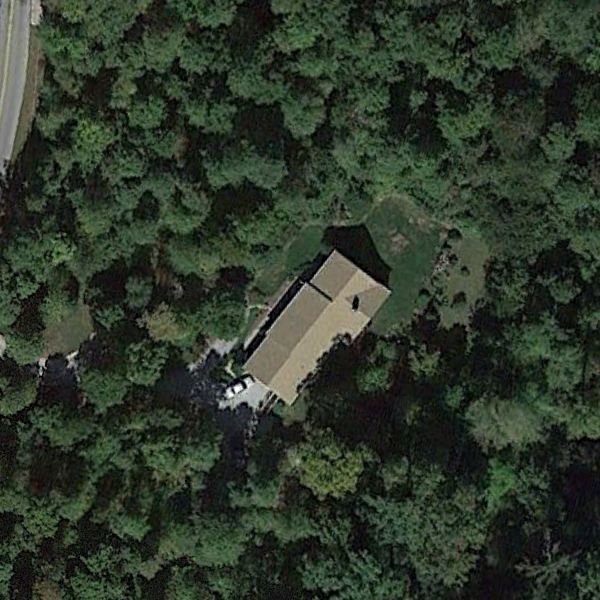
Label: SparseResidential